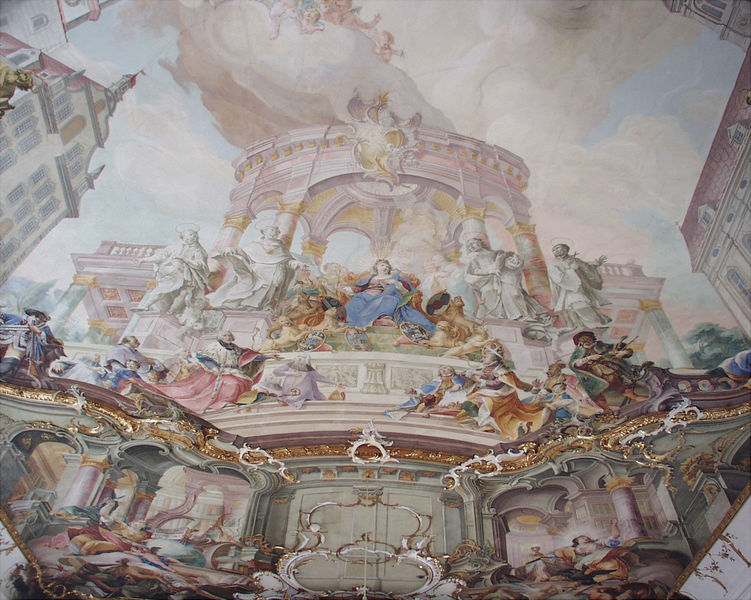
Titel: Maria, Sitz der Weisheit
Künstler: Johann Anwander
Standort: Dillingen
Institution: Goldener Saal
Schlagwörter: baum, blau, gemälde, himmel, mann, weiß, wolken, bäume, gelb, grün, menschen, braun, fenster, frau, grau, hell, hut, hüte, licht, männer, pastell, schwarz, säulen, tür, zeichnung, dach, gebäude, haus, rot, wolke, malerei, ornament, architektur, barock, blass, hermelin, mensch, sockel, innenraum, öl, häuser, busch, büsche, kirche, qualm, rauch, gewand, gold, mantel, decke, innen, pflanze, pflanzen, krone, rokoko, rosa, kinder, pferde, turm, engel, engelchen, skulptur, statue, hellblau, balkon, sitz, perspektive, fahne, dächer, farbe, lila, empore, figuren, treppe, könig, thron, dekor, ornamente, wandgemälde, wandmalerei, stuck, stufen, podest, foto, fotografie, schild, gewölbe, antike, bayern, türmchen, schilder, herrscher, göttin, wappen, heiligenschein, orgel, skulpturen, statuen, residenz, schloß, antik, dunkle, götter, kapelle, antikisierend, baldachin, heiliger, adelig, tempel, balu, königin, heilige, deckengemälde, fresko, jünger, ornamentik, maria, mutter gottes, fresco, purpur, deckenmalerei, hausdach, würzburg, medaillons, heiligenfiguren, heiligenfigur, göttlichkeit, apostel, tiepolo, geand, scheinarchitektur, himmelskönigin, deckenfresko, rococo, glorien, asam, marai, raumillusion, ilgolstadt, w, emgeö